Question: I started working with Tableau and found out how to do waterfall charts (Gantt-charts, rolling sum for y-axis and negative value for length of bar. See here: <URL>
Now my question would be if there is a possibility to split the color by some category? To show what I'm talking about I set up some waterfalls with excel powerpoint. The first one without a split by a category and the second one with a split by category.
I would appreciate any help

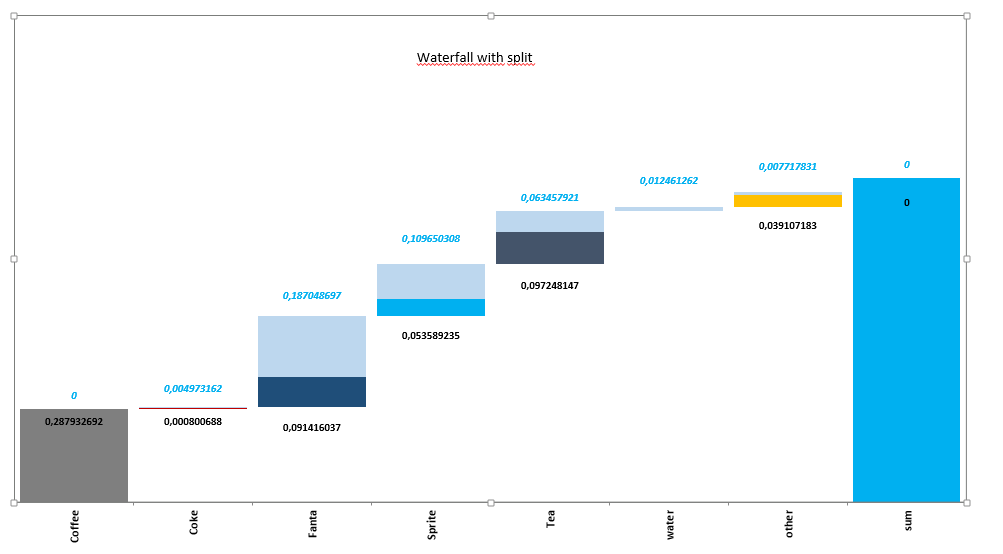
Answer: It is as simple as dragging the right field to Color, and adjusting the table calculation.
If it's a simple running sum (for the positioning of the bar), you need to go edit the table calculation, select Compute using Advanced..., then drag all fields to addressing. Then you need to sort your data by the master field (in your case the one that has Coffee, Coke,...) maximum (ascending or descending, doesn't matter).
This way you guarantee that the running sum is being applied to one category at a time (at not one color at a time or something like that).
It's really important to understand the concept of table calculations so you can understand what's going on, how Tableau is calculating stuff. Read this <URL>
And if you actually understand what you're doing, it's easier to find a solution. For instance, this hack of Gantt Chart to make a waterfall. What goes on rows the chart will understand at starting point of the data, and what goes on size is, well, the size of the chart. You put negative values cause you want the bar to go down.
That being said, dragging a field to color won't mess up with the size, but it will mess up with the running sum used to determine the starting points. How to solve it? make it calculate all the colors together. How to make it? Understand table calculations and reach my solution.
This is the simple approach, if your database or fields have some peculiarity, this might not work perfectly, and you'll need to explain so I can try to understand how to solve